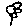
Label: flower